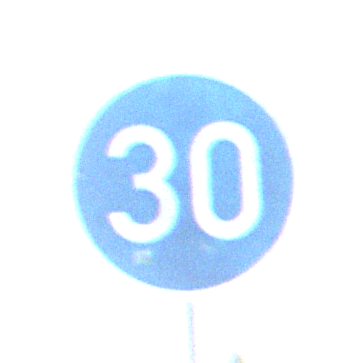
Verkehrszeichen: VorgeschriebeneMindestgeschwindigkeit
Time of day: MorningAfternoon
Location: Outdoor (Nature)
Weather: Clear
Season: NotSpecified
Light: Natural